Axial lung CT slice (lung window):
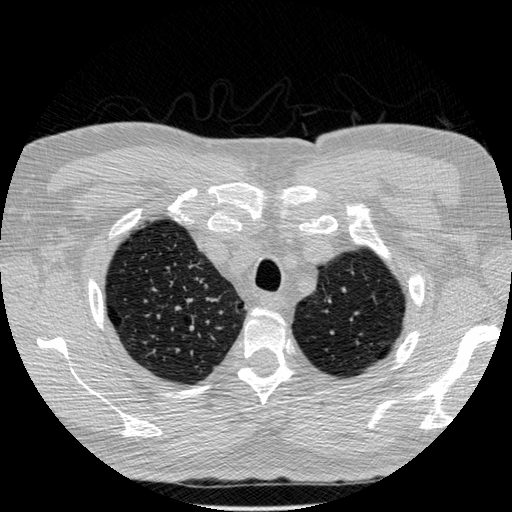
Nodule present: no